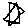
Label: star